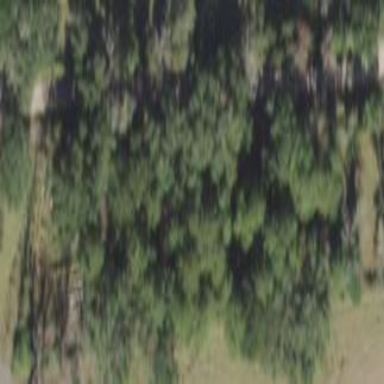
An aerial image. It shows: Mixed woodland with various types of leaves.